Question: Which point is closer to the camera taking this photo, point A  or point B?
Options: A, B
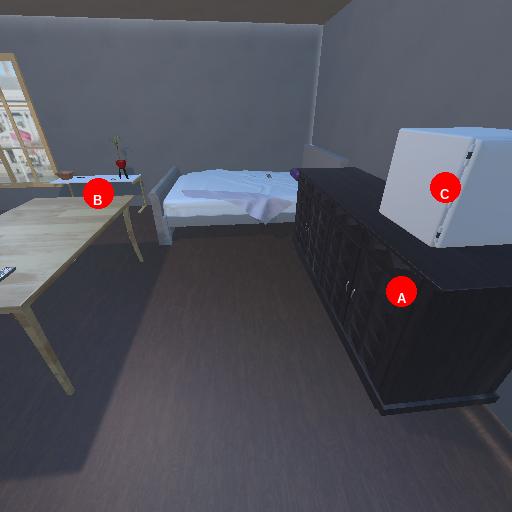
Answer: A